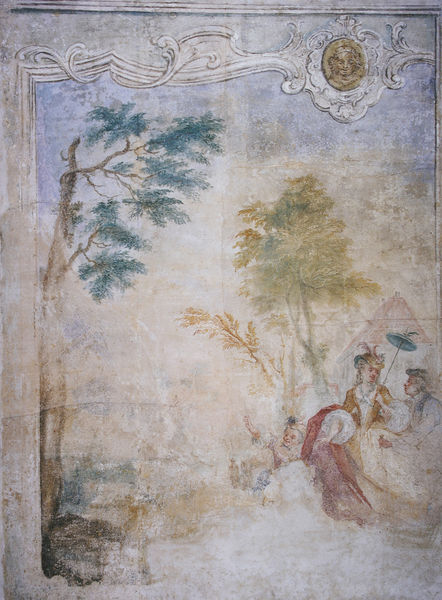
Titel: Spaziergang auf dem Land
Künstler: Johann Baptist Enderle
Standort: Mainz
Institution: Landesmuseum
Schlagwörter: baum, berg, blau, blätter, feder, gemälde, himmel, laub, mann, weiß, aquarell, bäume, fluss, frauen, gelb, grün, landschaft, menschen, mädchen, ocker, äste, ausschnitt, braun, bunt, damen, fenster, frankreich, frau, hell, hut, hüte, kleid, licht, männer, paris, schmuck, skizze, türkis, zeichnung, blick, dach, dame, gebäude, haus, park, rot, schirm, sonnenschirm, weg, fächer, gesellschaft, gespräch, muster, ornament, alt, gesichter, wand, barock, blass, diener, federn, gesicht, rahmen, weit, bild, portrait, porträt, baumstamm, hügel, natur, stamm, weite, busch, büsche, kirche, sonne, gewand, gold, familie, kind, paar, personen, rokkoko, pflanze, pflanzen, rokoko, rosa, zart, rund, garten, ranken, hellblau, relief, rahmung, süden, afrika, hellbraun, kette, idylle, picknick, luft, tapete, detail, ornamente, verzierung, wandgemälde, wandmalerei, robe, stuck, wedel, junge, knabe, medaillon, orient, urlaub, draußen, druck, plakette, stilisiert, wandschmuck, wärme, himme, landschaftsbild, verwischt, blaugrün, reise, fresken, mönch, balu, löwe, rokokko, fresko, gips, pyramide, reisende, turban, schäfer, pavillion, fresco, zelt, münze, ägypten, akanthus, akantus, friedlich, rocaille, touristen, grüm, zweisamkeit, medaillion, freske, beschädigt, boucher, ruhepause, galant, nordafrika, pyramiden, naturfarben, verblasst, page, verblichen, schäferszene, türban, orientalik, akantu, bey, intimitaet, köning, sonnnenschrim, sonnenschrim, 1800, touristin, bocher